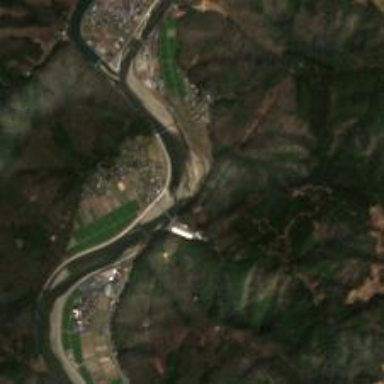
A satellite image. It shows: Beautiful view of river.